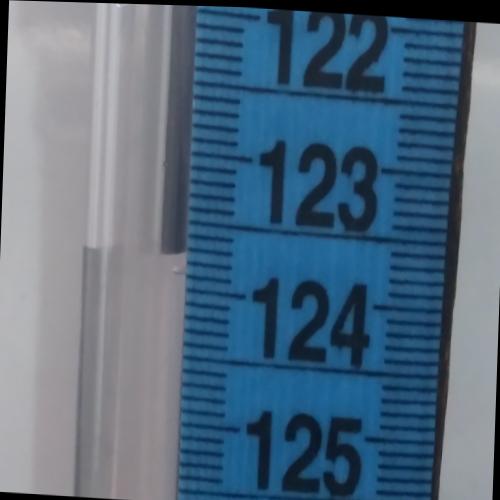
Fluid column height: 123.7 cm